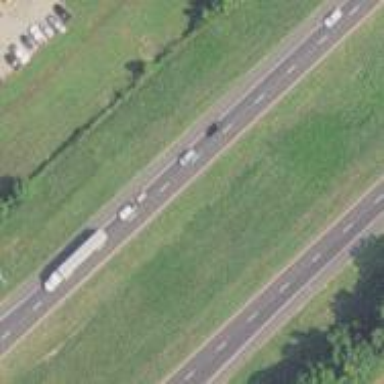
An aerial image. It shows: View of motorway.